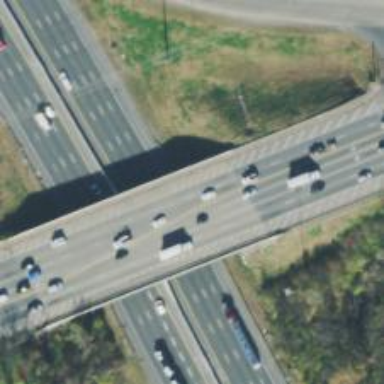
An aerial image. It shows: Primary highway bridge.